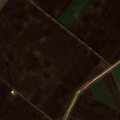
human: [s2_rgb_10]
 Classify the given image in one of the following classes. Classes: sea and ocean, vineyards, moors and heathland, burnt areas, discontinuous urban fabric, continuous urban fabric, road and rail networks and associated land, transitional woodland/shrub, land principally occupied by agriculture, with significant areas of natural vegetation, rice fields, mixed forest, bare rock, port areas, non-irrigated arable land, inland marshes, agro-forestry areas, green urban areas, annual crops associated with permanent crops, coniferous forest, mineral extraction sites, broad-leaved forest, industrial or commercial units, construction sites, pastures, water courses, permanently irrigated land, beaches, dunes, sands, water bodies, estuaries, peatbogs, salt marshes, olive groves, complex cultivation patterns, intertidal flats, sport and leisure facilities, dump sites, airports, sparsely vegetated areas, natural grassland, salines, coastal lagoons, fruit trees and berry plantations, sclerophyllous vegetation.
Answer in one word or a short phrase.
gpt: non-irrigated arable land